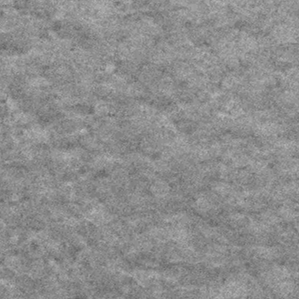
Label: frost